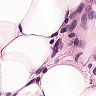
Metastatic tissue present: yes